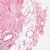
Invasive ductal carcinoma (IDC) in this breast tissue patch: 0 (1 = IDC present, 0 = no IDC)